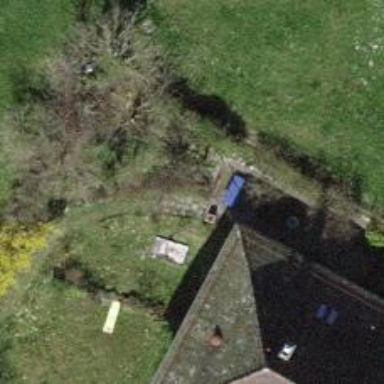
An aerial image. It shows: Garden with deciduous broadleaved trees.